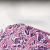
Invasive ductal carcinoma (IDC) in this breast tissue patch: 1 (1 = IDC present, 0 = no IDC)